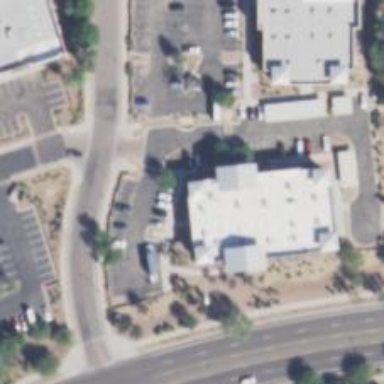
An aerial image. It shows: Veterinary facility.